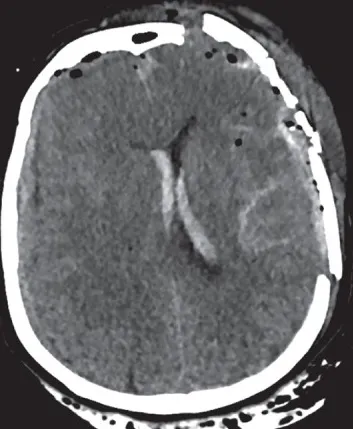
Axial head CT scanner without contrast showing bilateral subdural hemorrhage, intraventricular hemorrhage, diffuse subarachnoid hemorrhage, pneumocephalus associated with depression of the frontal and parietal bones with fracture.
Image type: radiology (ct)